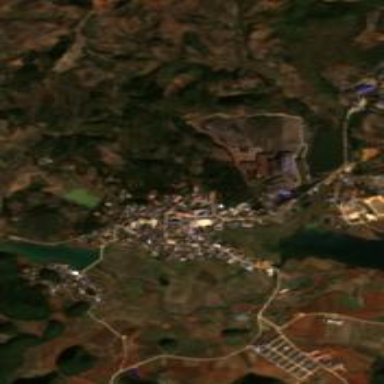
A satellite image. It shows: Ethnic township within town.